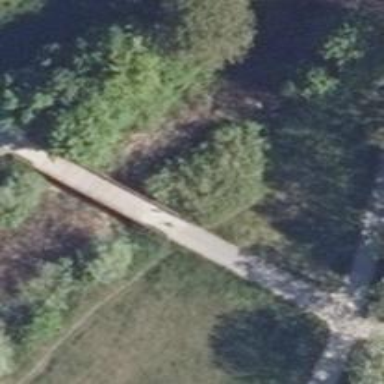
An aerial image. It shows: Footway on bridge.